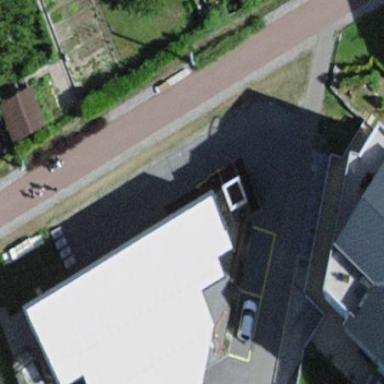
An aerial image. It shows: Building.